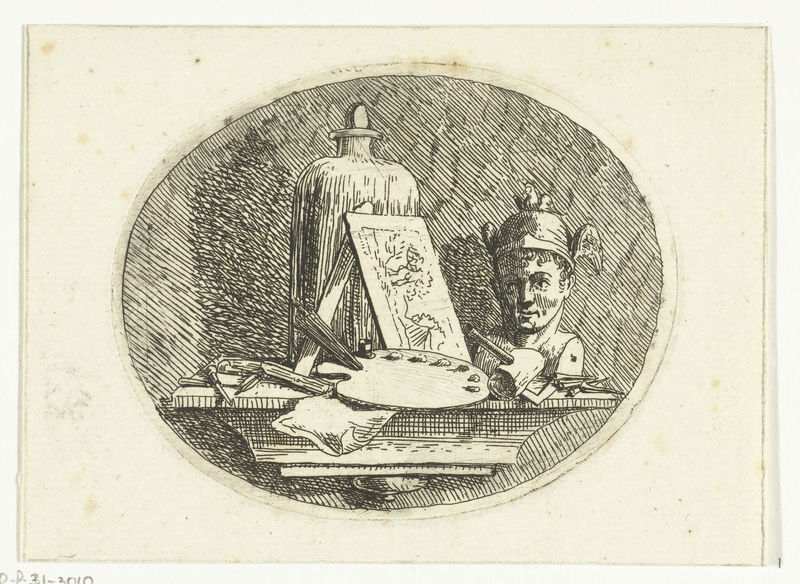
Titel: Stilleven met palet, schilderij en buste van Mercurius
Künstler: Anthonie van den Bos
Standort: Amsterdam
Institution: Rijksmuseum
Schlagwörter: flügel, gott, weiß, hut, schwarz, zeichnung, tuch, malerei, flasche, regal, gesicht, bild, oval, rund, stillleben, farbe, kissen, büste, maler, muse, tusche, gefäß, buch, schraffur, stich, helm, allegorie, kunst, palette, pinsel, hammer, konsole, hermes, spachtel, maleratelier, attribute, farbtafel, stechung